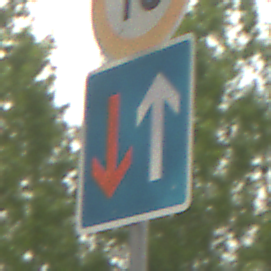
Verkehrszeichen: VorrangVorGegenverkehr
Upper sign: Geschwindigkeit10
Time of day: MorningAfternoon
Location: Outdoor (Nature)
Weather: Overcast
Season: NotSpecified
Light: Natural